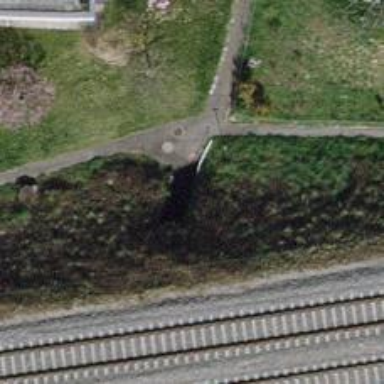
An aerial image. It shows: Footway tunnel.